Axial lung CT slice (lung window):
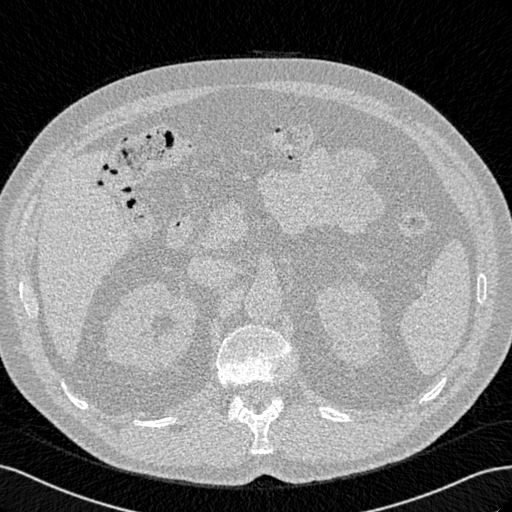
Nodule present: no